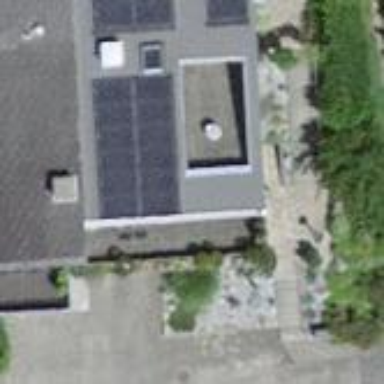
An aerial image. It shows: Residential building.